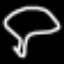
Label: mushroom